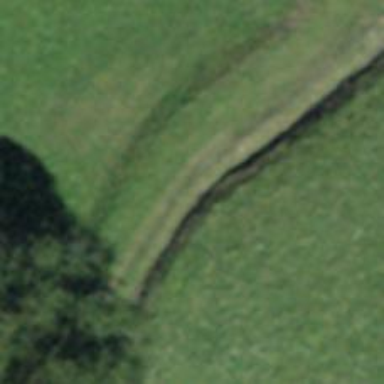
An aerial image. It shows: Grass path.